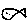
Label: fish